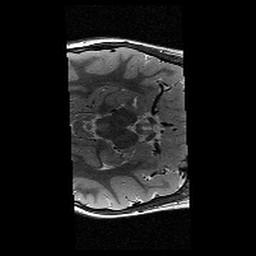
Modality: T2w
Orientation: axial
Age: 11
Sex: female
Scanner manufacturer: siemens
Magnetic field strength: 3 T
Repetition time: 9.23 s
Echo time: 0.067 s